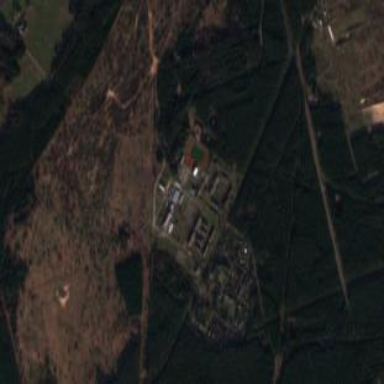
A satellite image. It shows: Military barracks in military landuse area.